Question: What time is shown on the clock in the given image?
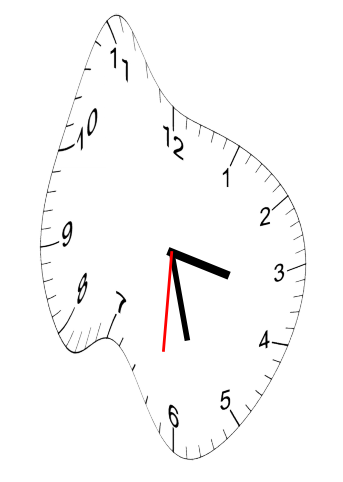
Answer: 03:27:31